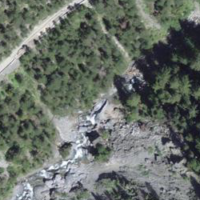
EUNIS habitat code: 45
Species observed at this site:
Epipactis atrorubens